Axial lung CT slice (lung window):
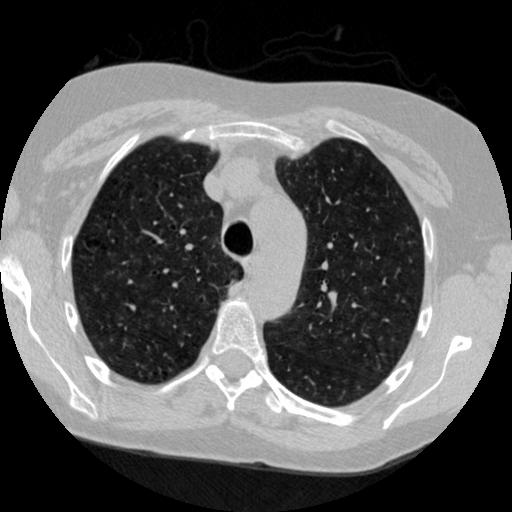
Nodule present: no